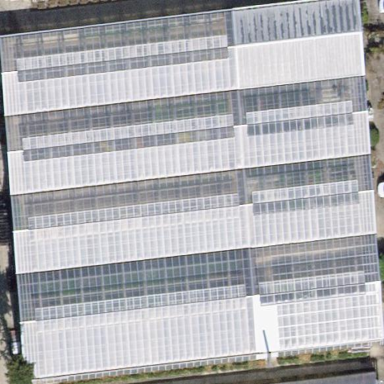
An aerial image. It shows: Greenhouse used for horticulture.